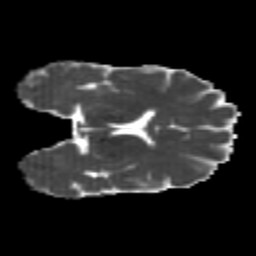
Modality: MD
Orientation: coronal
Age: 26
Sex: female
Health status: healthy
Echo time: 0.074 s